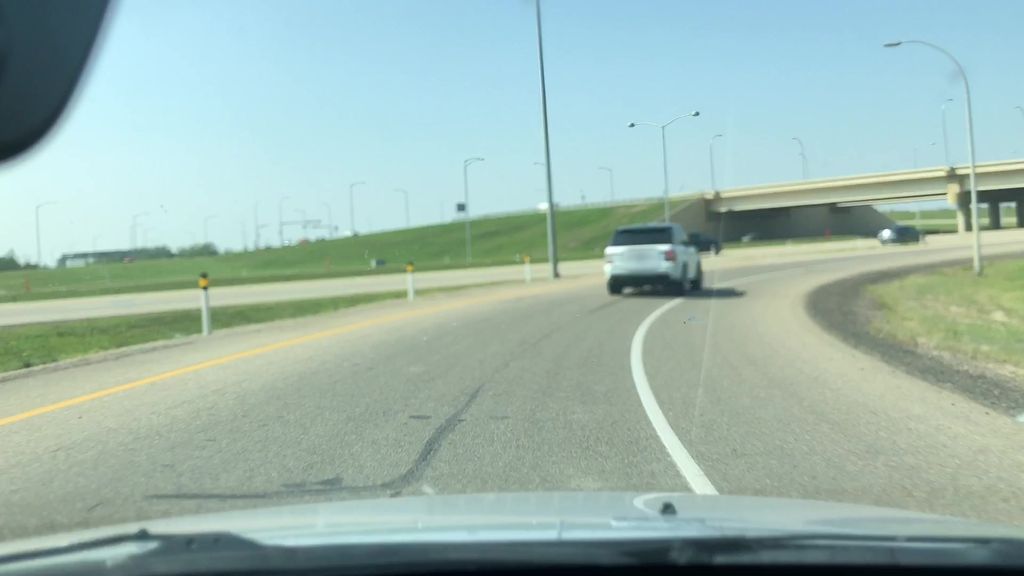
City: edmonton